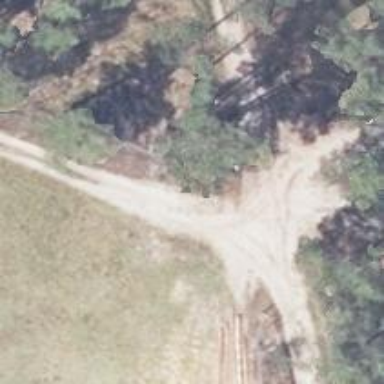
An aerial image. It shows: Sandy track road.